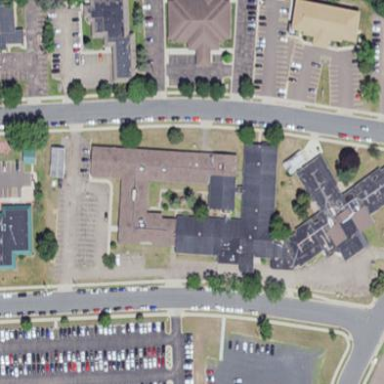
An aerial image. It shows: Nursing home building.